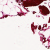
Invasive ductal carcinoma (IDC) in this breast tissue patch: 0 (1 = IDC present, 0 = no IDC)